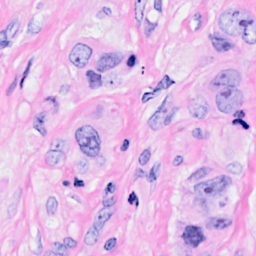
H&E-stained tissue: Breast